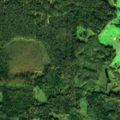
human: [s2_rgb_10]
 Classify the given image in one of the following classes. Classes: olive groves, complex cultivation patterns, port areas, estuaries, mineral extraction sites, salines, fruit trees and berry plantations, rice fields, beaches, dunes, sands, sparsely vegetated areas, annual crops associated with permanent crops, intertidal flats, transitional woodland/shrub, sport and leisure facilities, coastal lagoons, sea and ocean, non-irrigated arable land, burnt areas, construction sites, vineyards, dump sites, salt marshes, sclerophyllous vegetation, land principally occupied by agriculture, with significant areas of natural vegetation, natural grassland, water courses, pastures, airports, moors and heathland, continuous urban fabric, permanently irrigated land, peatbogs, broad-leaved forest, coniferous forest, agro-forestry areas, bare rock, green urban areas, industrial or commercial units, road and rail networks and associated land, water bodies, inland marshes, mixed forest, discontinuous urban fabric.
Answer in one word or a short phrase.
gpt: non-irrigated arable land, coniferous forest, mixed forest, transitional woodland/shrub, water bodies